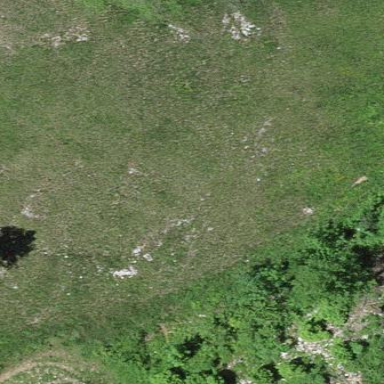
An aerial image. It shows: Beautiful meadow.